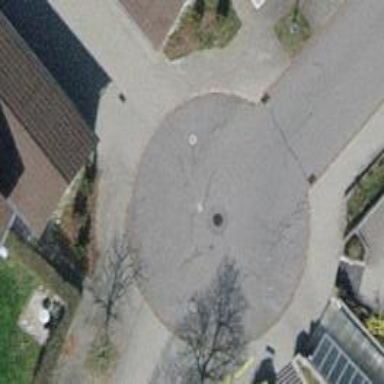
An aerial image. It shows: Mini roundabout on the road.